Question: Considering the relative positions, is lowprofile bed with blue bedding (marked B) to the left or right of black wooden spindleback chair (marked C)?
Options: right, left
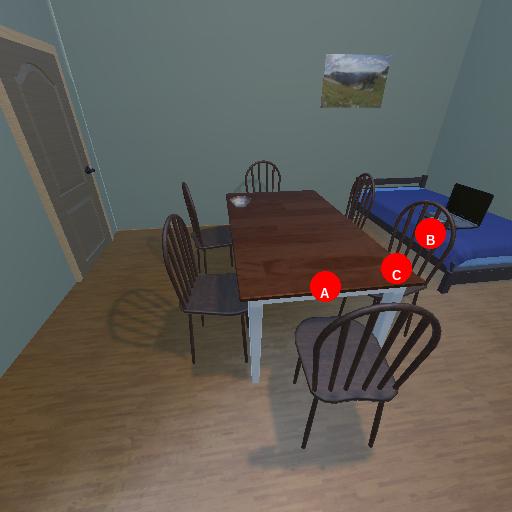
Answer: right